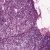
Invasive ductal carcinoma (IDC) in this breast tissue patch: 0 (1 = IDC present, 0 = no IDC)